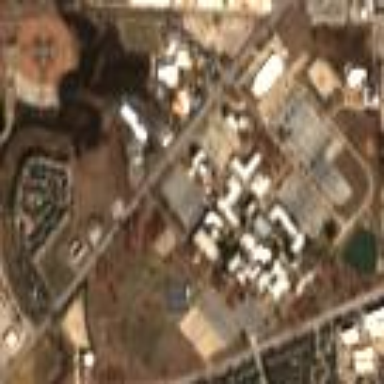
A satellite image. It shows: College.